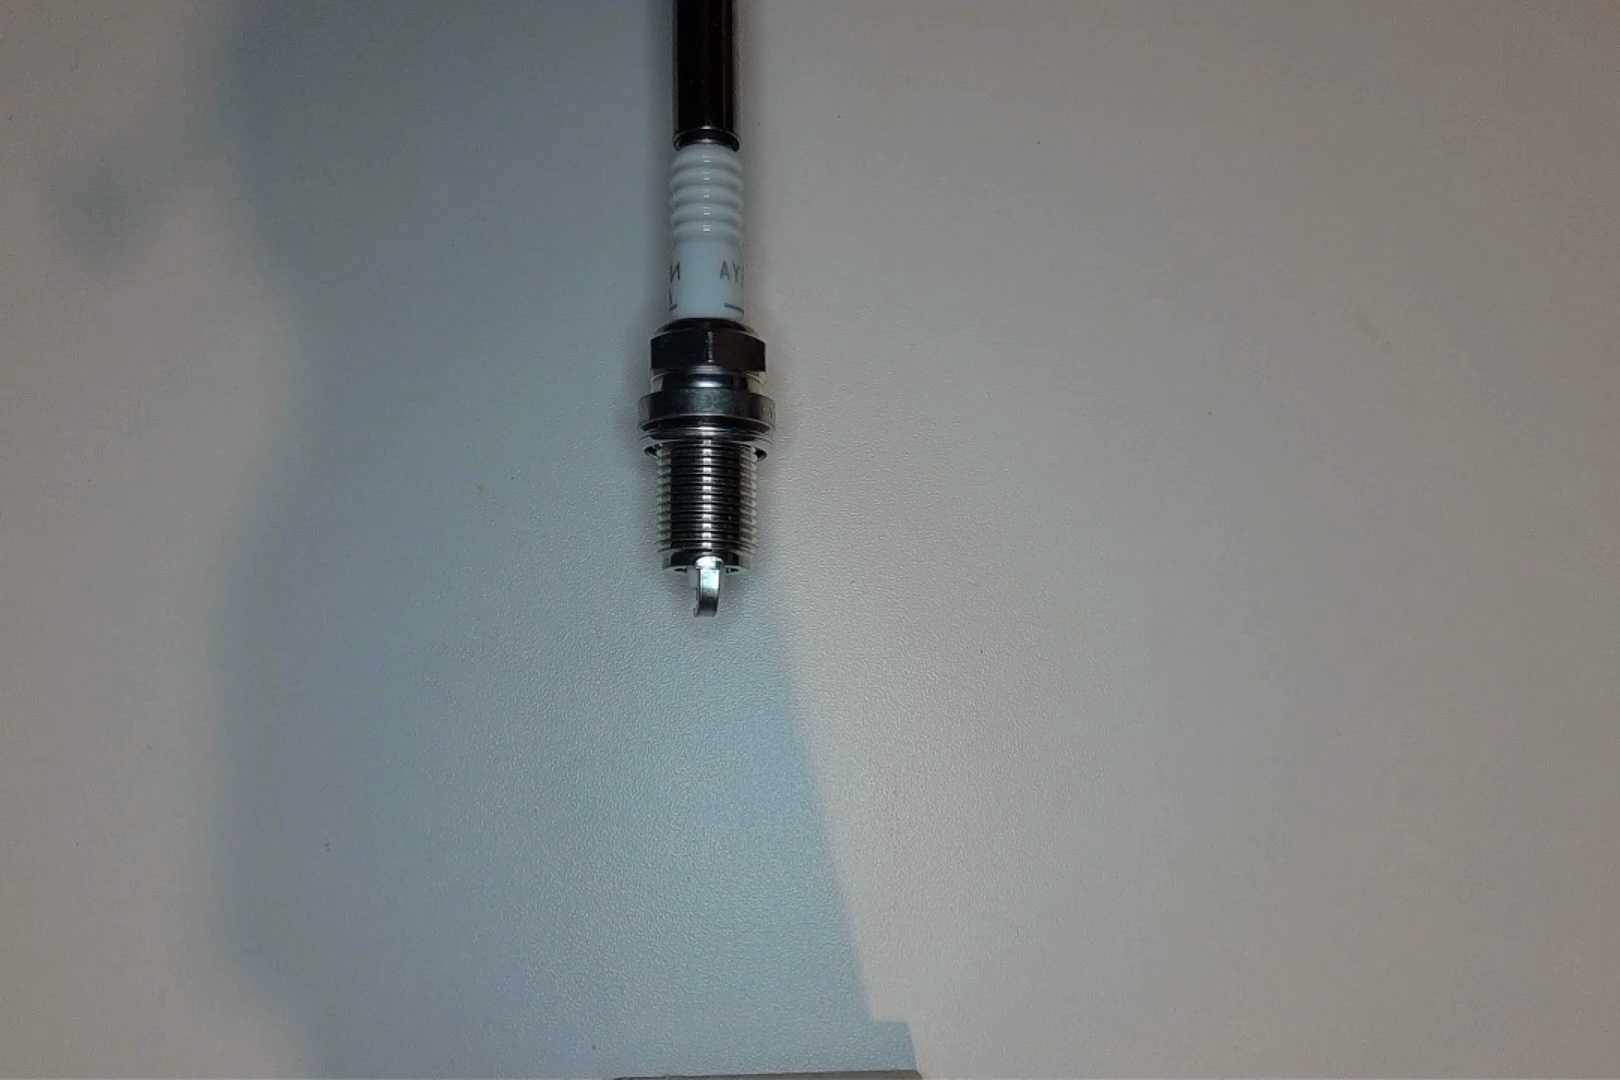
Label: normal